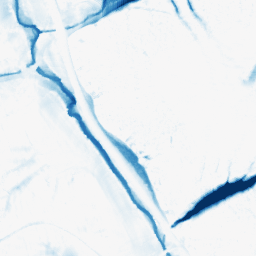
Category: morphological
Decomposition family: morphological_ellipse
Decomposition parameters: operation: closing
width: 30
height: 30
Upsampling method: sinc_hamming
Upsampling parameters: scale: 2
kernel_size: 16
Upsampling scale: 2